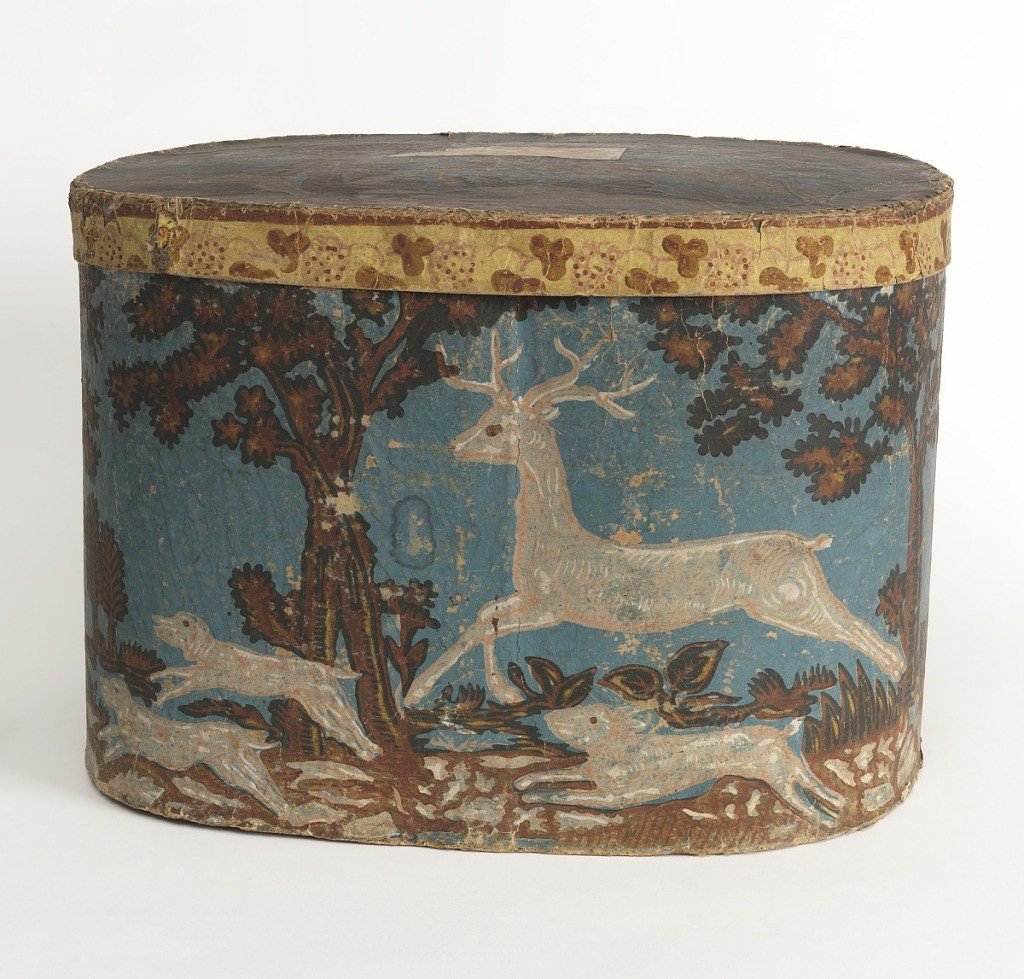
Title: Bandbox
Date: ca. 1830
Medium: Block-printed paper, pasteboard support
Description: Blue field; red dogs chasing red deer through forest.